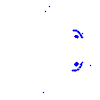
Particle: electron